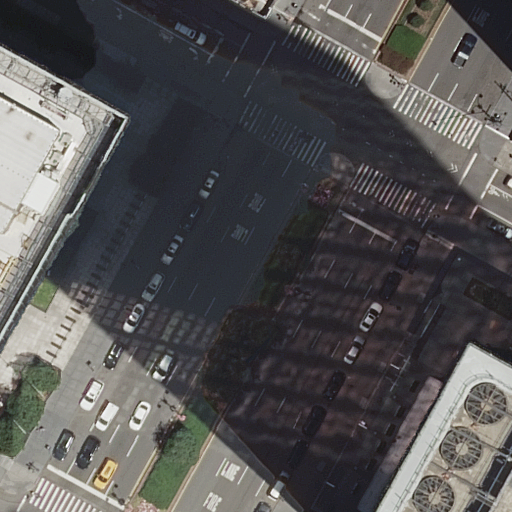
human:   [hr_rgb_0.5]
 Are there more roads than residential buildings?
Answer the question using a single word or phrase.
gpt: yes

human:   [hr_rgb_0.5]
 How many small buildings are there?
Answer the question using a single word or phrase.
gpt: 1

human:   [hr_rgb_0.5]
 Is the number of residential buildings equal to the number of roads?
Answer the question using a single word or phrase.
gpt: no

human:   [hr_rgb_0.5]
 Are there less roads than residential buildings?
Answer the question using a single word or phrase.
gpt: no

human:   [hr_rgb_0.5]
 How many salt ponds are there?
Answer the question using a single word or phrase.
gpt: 0

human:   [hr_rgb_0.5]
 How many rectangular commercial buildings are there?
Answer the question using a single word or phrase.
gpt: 2

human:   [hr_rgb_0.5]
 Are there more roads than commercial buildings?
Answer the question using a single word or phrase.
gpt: yes

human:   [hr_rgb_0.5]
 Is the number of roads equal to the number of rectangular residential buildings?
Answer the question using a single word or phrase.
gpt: no

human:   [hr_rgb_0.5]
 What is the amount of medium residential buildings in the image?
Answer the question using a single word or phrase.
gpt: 0

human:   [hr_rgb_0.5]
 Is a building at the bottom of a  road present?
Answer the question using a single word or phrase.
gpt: yes

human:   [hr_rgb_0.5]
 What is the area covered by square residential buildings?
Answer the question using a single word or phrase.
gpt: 0m2

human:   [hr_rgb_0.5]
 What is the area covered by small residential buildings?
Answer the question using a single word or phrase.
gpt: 0m2

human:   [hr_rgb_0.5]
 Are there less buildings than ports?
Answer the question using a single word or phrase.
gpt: no

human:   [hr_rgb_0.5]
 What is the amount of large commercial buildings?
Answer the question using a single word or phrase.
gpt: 1

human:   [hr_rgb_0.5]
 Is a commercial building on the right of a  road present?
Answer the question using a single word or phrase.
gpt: yes

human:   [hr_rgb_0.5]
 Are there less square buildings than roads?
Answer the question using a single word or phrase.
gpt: yes

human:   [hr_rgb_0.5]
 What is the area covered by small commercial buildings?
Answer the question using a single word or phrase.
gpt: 20m2

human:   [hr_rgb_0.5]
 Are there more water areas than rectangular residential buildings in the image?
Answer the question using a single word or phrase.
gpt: no

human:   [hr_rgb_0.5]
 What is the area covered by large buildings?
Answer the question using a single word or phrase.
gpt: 6983m2

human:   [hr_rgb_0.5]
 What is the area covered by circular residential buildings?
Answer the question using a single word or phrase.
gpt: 0m2

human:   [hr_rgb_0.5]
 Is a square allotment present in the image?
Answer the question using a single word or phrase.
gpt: no

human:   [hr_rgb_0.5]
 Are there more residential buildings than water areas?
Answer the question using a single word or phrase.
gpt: no

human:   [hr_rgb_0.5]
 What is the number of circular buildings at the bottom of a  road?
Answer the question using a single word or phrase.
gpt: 0

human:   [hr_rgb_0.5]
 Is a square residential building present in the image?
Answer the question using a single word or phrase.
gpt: no

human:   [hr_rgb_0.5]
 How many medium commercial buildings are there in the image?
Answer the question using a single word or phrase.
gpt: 0

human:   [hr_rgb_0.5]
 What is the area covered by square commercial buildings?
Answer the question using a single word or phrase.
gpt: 0m2

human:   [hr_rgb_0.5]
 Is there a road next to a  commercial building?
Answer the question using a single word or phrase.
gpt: yes

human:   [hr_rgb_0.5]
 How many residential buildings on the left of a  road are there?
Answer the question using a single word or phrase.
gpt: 0

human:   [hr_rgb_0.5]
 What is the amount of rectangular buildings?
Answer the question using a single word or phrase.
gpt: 2

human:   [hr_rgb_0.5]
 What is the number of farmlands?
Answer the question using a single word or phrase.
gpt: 0

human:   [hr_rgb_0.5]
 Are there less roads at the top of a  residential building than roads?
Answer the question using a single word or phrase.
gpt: yes

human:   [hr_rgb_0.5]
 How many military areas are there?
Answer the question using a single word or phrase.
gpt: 0

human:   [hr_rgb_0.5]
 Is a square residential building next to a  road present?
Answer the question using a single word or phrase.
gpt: no

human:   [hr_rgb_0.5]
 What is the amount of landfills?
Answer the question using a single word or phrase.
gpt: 0

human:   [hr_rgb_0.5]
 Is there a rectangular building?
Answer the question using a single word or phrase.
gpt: yes

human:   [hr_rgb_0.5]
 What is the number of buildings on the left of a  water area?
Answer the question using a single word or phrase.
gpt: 0